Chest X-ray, PA view. Patient: 68 years old, sex M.
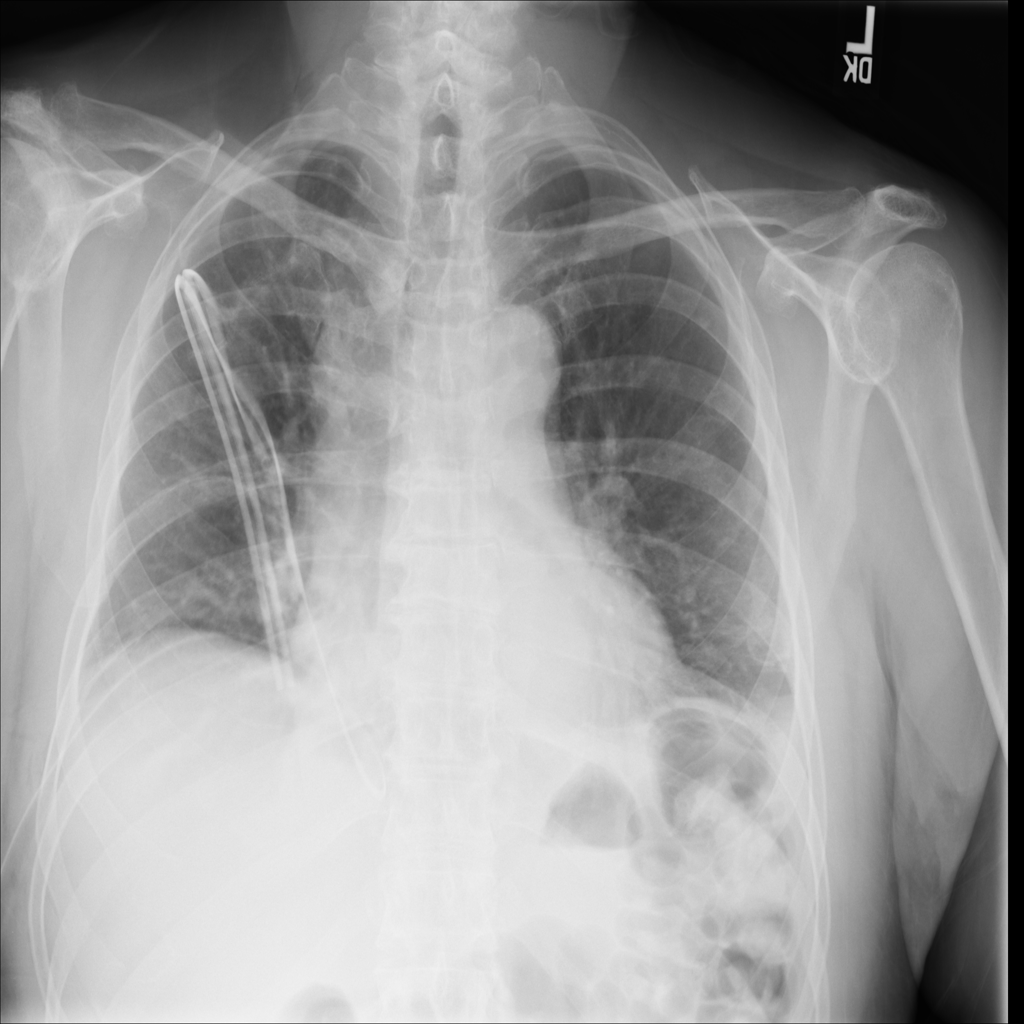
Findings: No Finding